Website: walmart
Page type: payment
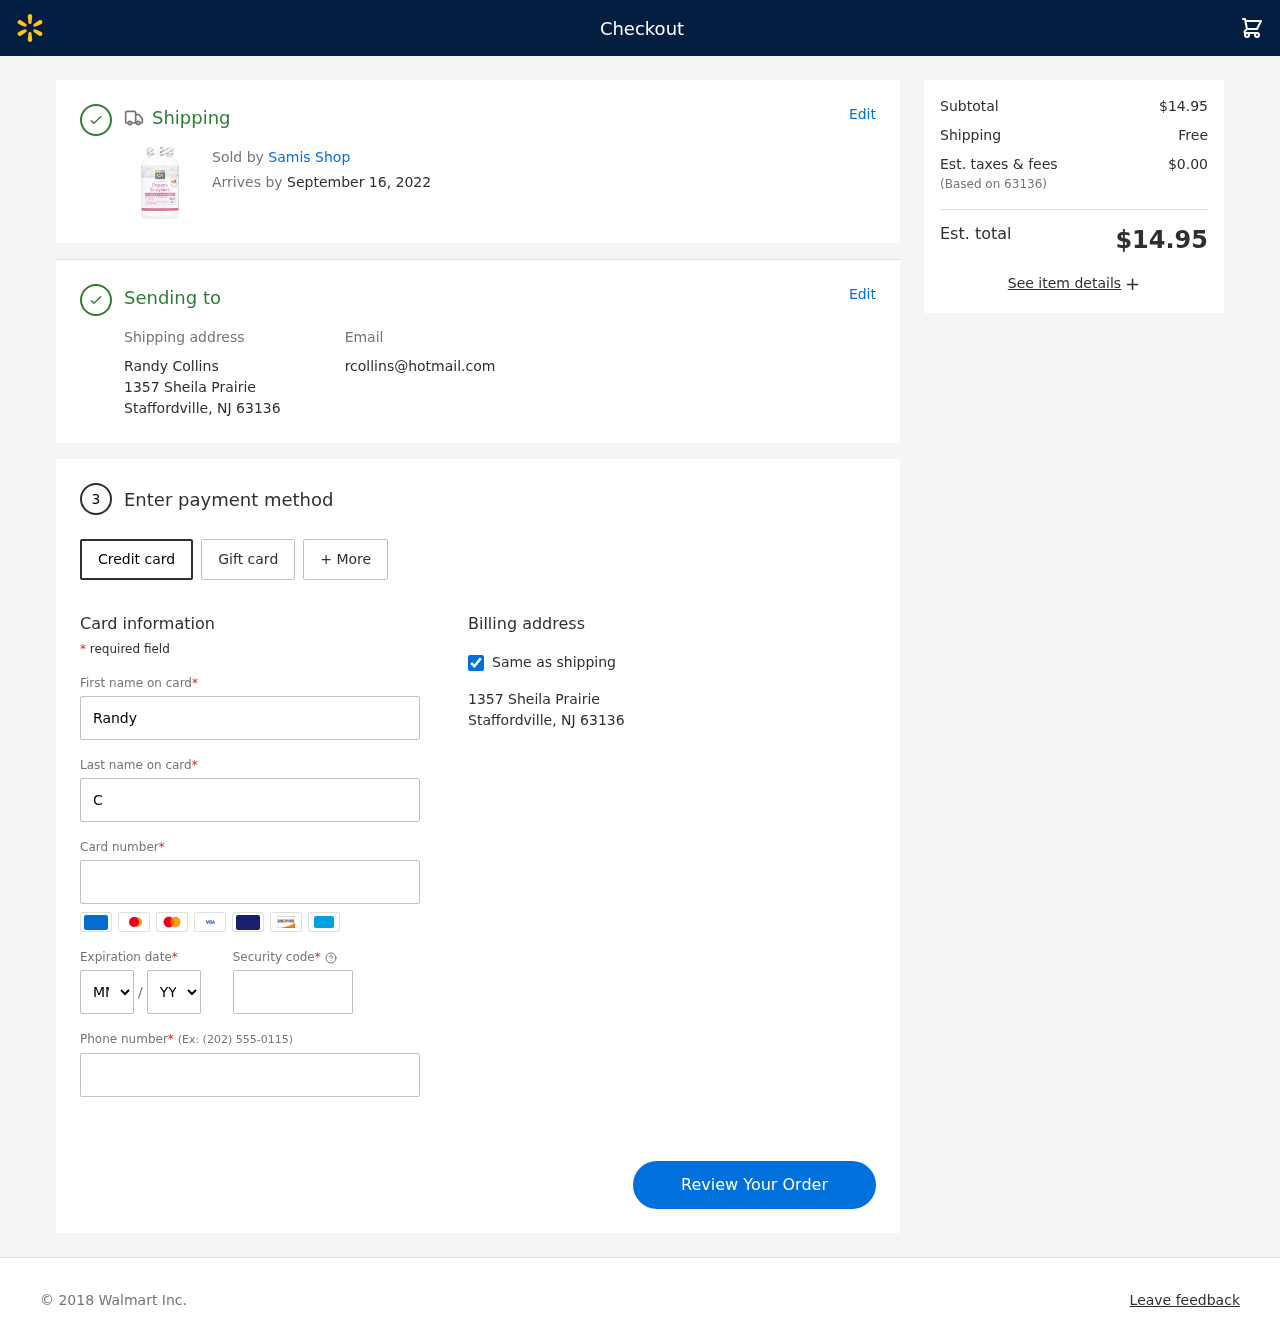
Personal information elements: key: PII_CARD_CVV
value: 0436
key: PII_CARD_EXPIRY_MONTH
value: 02
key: PII_CARD_EXPIRY_YEAR
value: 26
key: PII_CARD_NUMBER
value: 3730 4753 1465 599
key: PII_CITY_STATE_ZIP
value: Staffordville, NJ 63136
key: PII_EMAIL
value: rcollins@hotmail.com
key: PII_FIRSTNAME
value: Randy
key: PII_FULLNAME
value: Randy Collins
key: PII_LASTNAME
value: Collins
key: PII_PHONE
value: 3208627282
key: PII_POSTCODE
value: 63136
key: PII_STREET
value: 1357 Sheila Prairie
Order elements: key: ORDER_DELIVERY_DATE
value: September 16, 2022
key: ORDER_SUBTOTAL
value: $14.95
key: ORDER_SHIPPING_COST
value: Free
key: ORDER_TAX
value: $0.00
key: ORDER_TOTAL
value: $14.95